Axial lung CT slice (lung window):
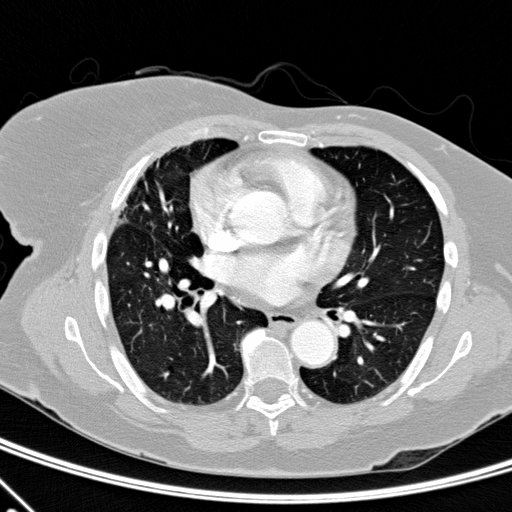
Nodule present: no